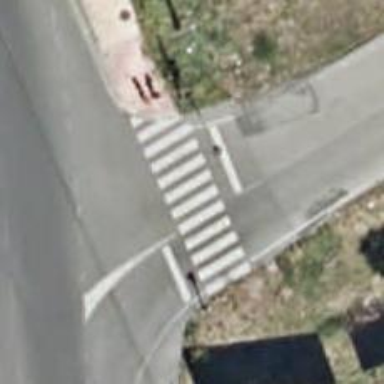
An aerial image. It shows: Uncontrolled road crossing.